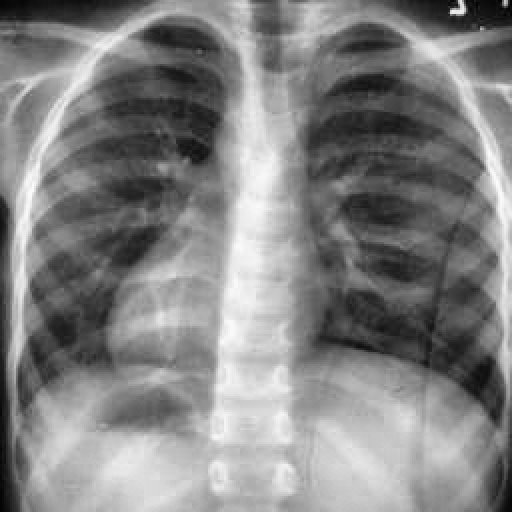
Finding: TUBERCULOSIS